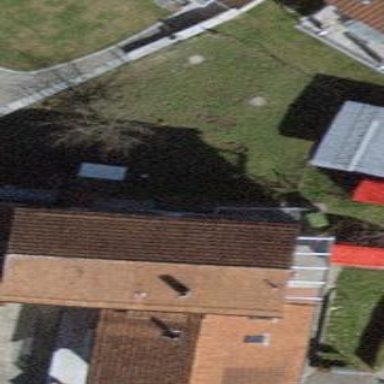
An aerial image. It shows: Detached building.